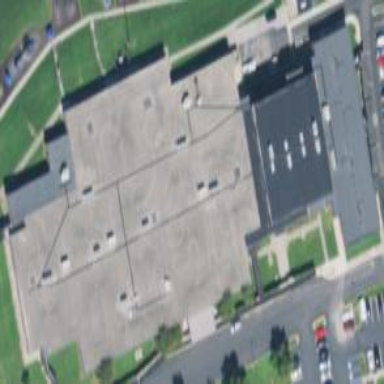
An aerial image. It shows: School building.